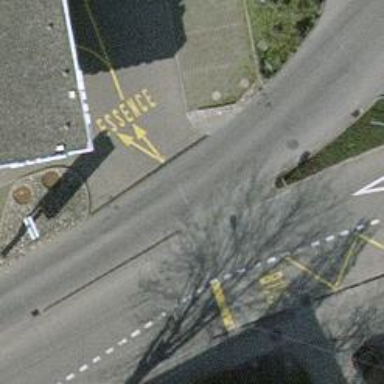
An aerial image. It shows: Secondary road with asphalt surface. It has trolley wires for electric trolleys.